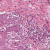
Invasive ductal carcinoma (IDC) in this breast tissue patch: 0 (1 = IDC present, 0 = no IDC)